Interaction volume radius: 10 \u00c5
Interaction volume height: 20 \u00c5
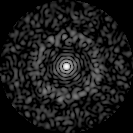
Disorder parameter: 0.8436